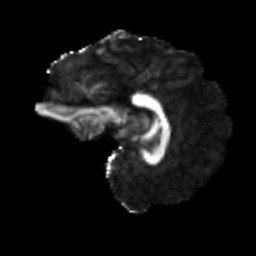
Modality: FA
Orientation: sagittal
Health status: ill
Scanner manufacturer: siemens
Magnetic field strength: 3 T
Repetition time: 6.7 s
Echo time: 0.1 s